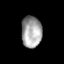
Tissue: prostate
Cell type: T cells
Senescence score: 0.272
Nuclear area (px): 628
Mean DAPI intensity: 162.656